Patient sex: M
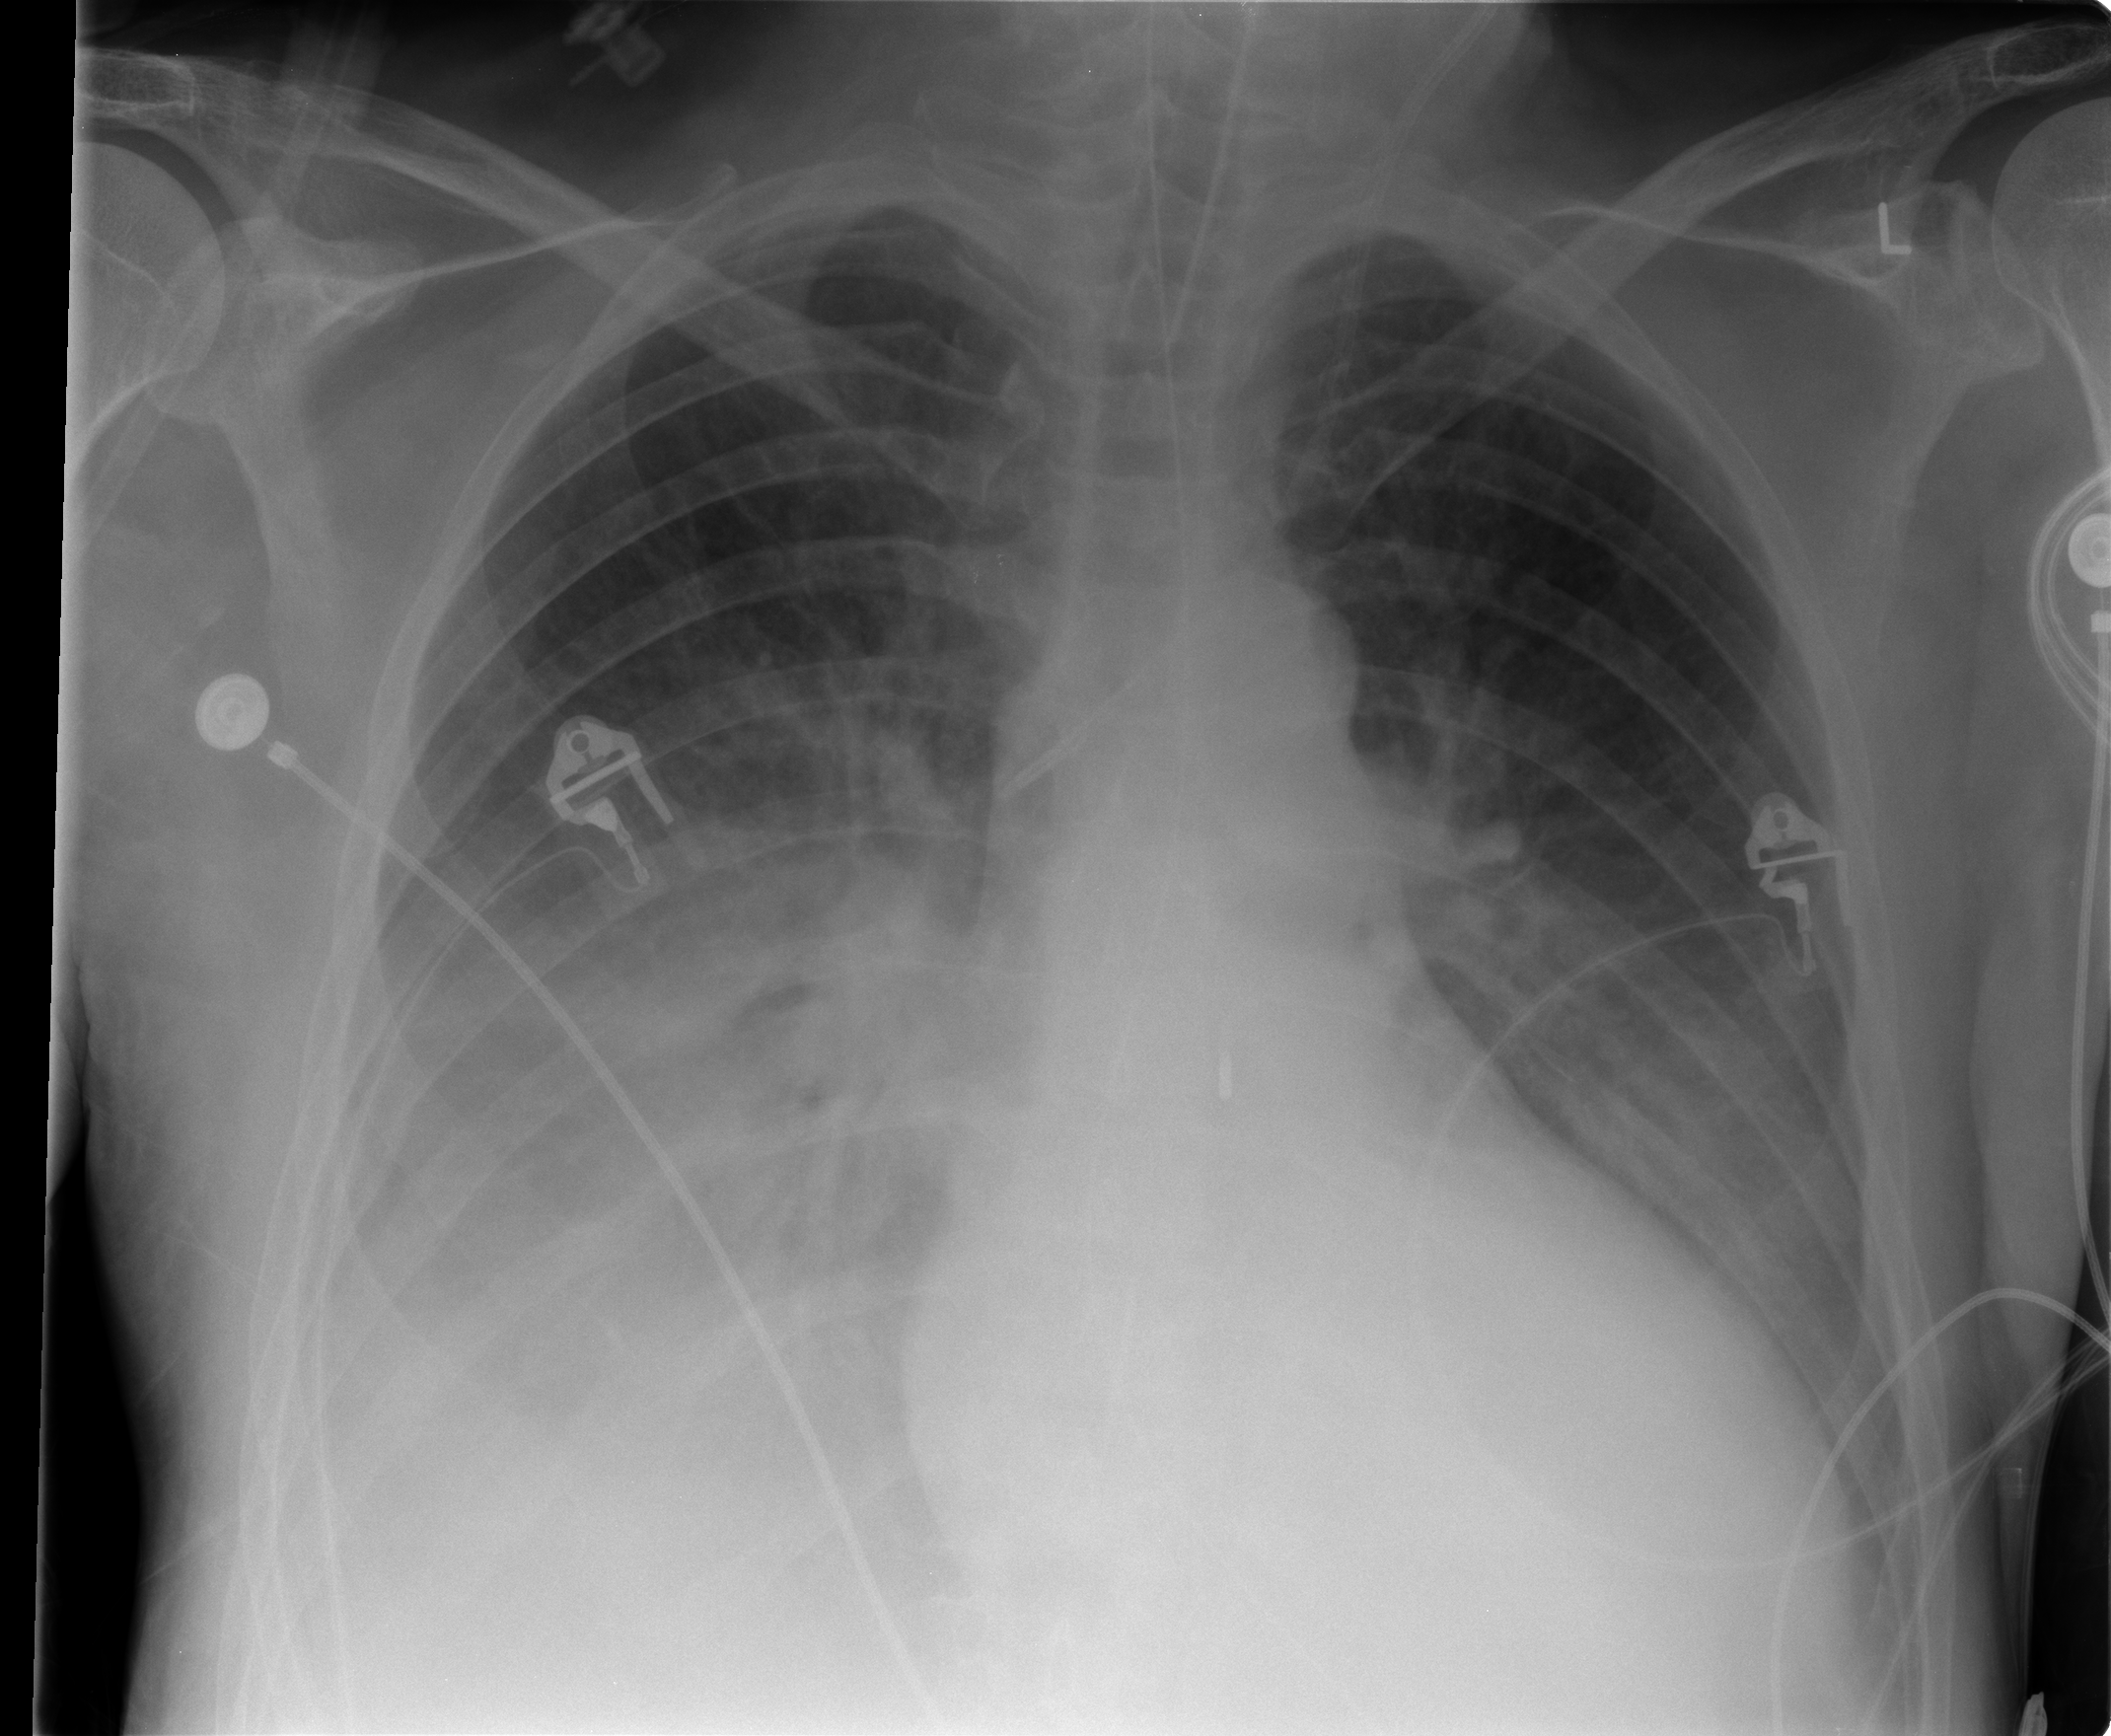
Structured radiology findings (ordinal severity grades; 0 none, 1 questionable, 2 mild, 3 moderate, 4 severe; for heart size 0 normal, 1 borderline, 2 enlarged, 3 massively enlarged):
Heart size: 0
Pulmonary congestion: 2
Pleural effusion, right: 3
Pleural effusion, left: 2
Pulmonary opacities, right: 2
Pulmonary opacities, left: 0
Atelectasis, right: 2
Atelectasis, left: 2